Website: crate-barrel
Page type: payment
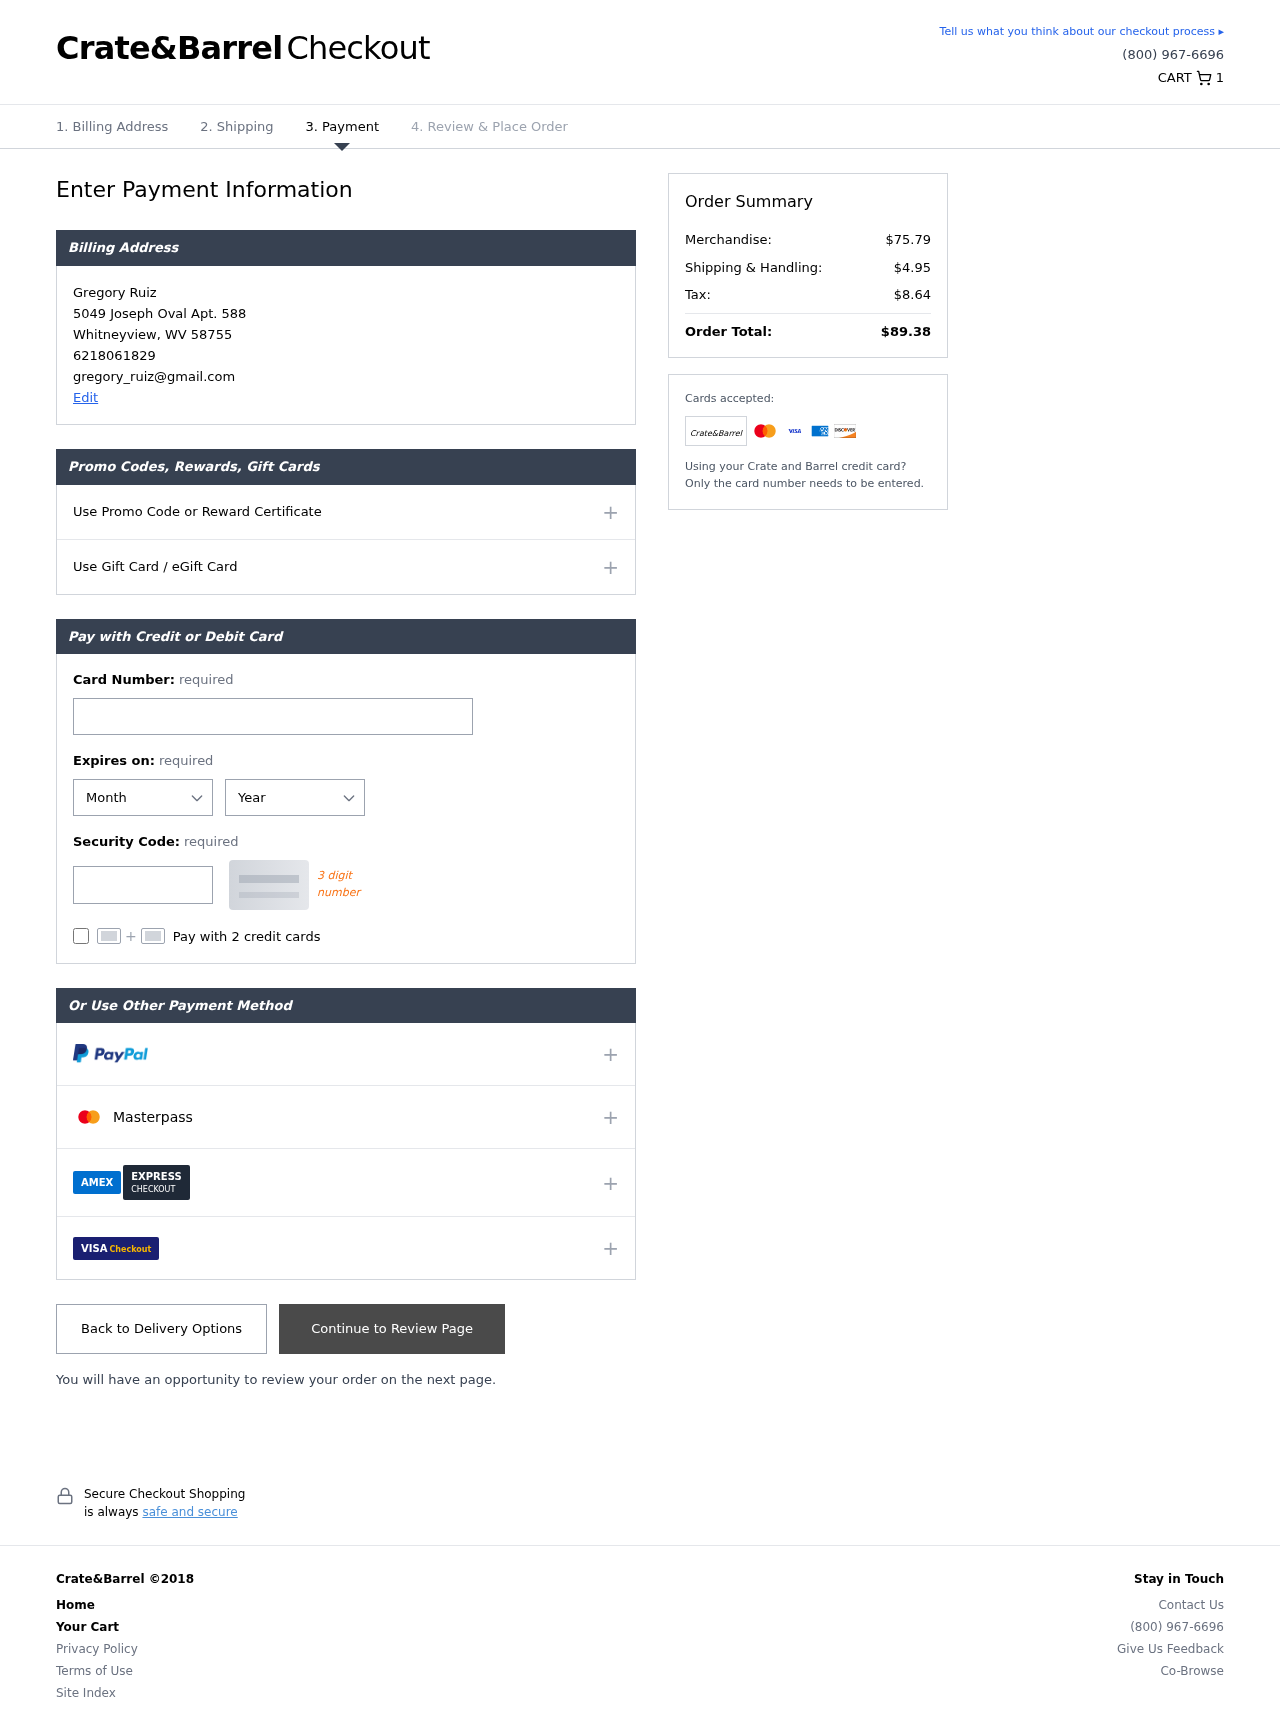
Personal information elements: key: PII_CARD_CVV
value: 254
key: PII_CARD_EXPIRY_MONTH
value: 12
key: PII_CARD_EXPIRY_YEAR
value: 30
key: PII_CARD_NUMBER
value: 4052 6860 2643 4527
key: PII_CITY
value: Whitneyview
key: PII_EMAIL
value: gregory_ruiz@gmail.com
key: PII_FULLNAME
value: Gregory Ruiz
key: PII_PHONE
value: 6218061829
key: PII_POSTCODE
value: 58755
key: PII_STATE_ABBR
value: WV
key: PII_STREET
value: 5049 Joseph Oval Apt. 588
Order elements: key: ORDER_NUM_ITEMS
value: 1
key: ORDER_SUBTOTAL
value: $75.79
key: ORDER_SHIPPING_COST
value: $4.95
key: ORDER_TAX
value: $8.64
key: ORDER_TOTAL
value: $89.38